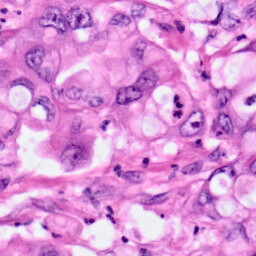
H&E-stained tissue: Pancreatic